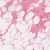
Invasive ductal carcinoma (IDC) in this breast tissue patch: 0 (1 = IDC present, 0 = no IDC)